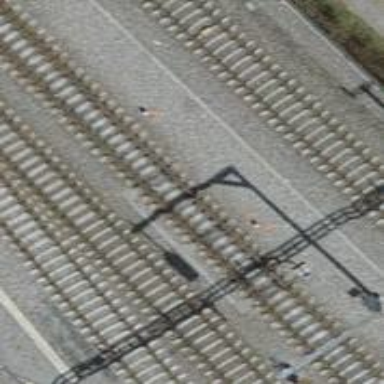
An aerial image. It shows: Railway switch.